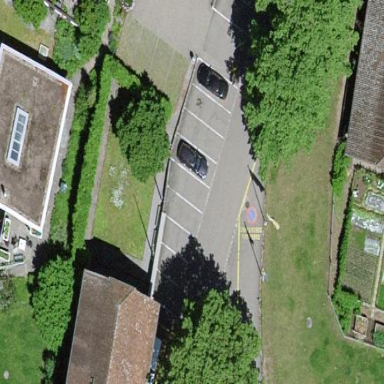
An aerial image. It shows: Parking area.